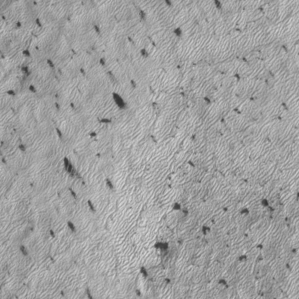
Label: frost